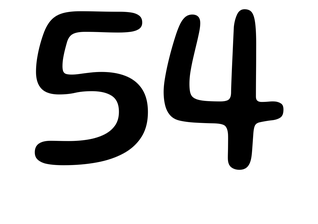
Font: Gluten_Regular